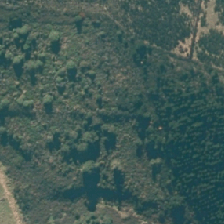
Land cover: manuka_kanuka